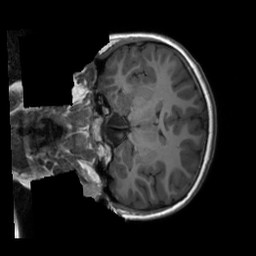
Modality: T1w
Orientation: coronal
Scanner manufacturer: siemens
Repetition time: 2.3 s
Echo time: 0.00229 s